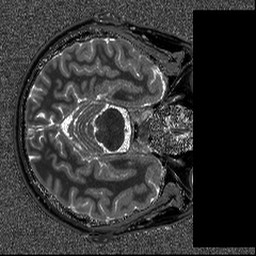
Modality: T1map
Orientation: axial
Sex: male